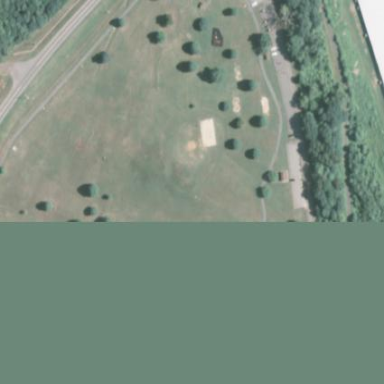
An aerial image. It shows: Park.